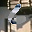
Label: 6